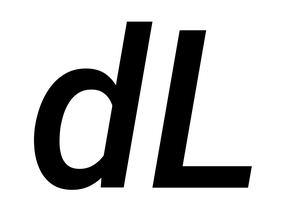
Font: Roboto-Italic_Medium_Italic